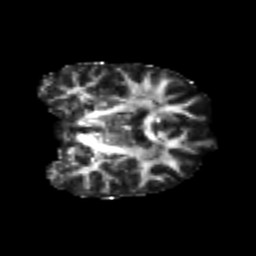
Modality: FA
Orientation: coronal
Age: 24
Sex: female
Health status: healthy
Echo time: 0.074 s